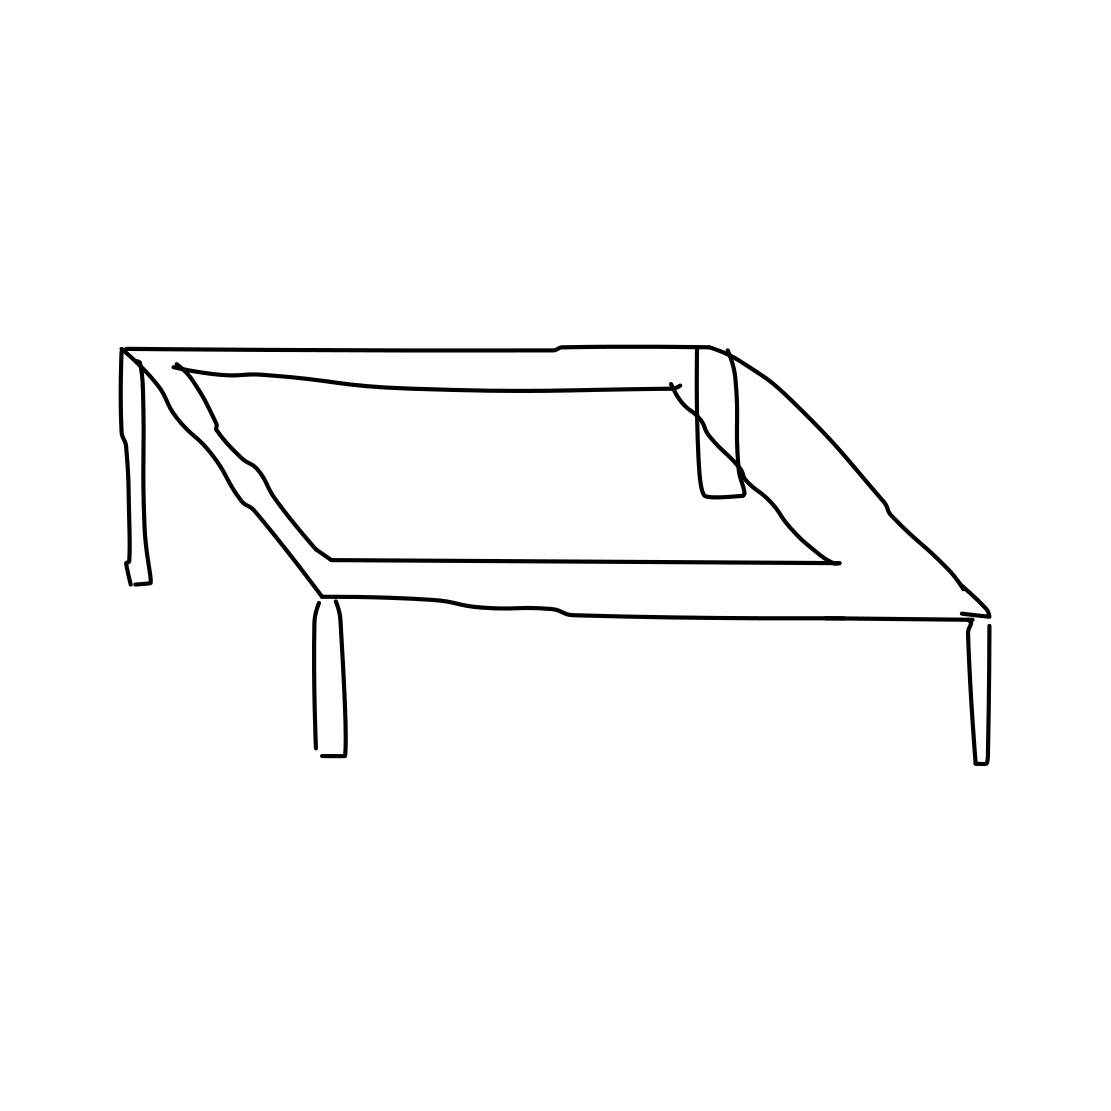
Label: table